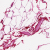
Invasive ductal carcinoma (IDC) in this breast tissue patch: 0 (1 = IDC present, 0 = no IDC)